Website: apple
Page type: account-selection
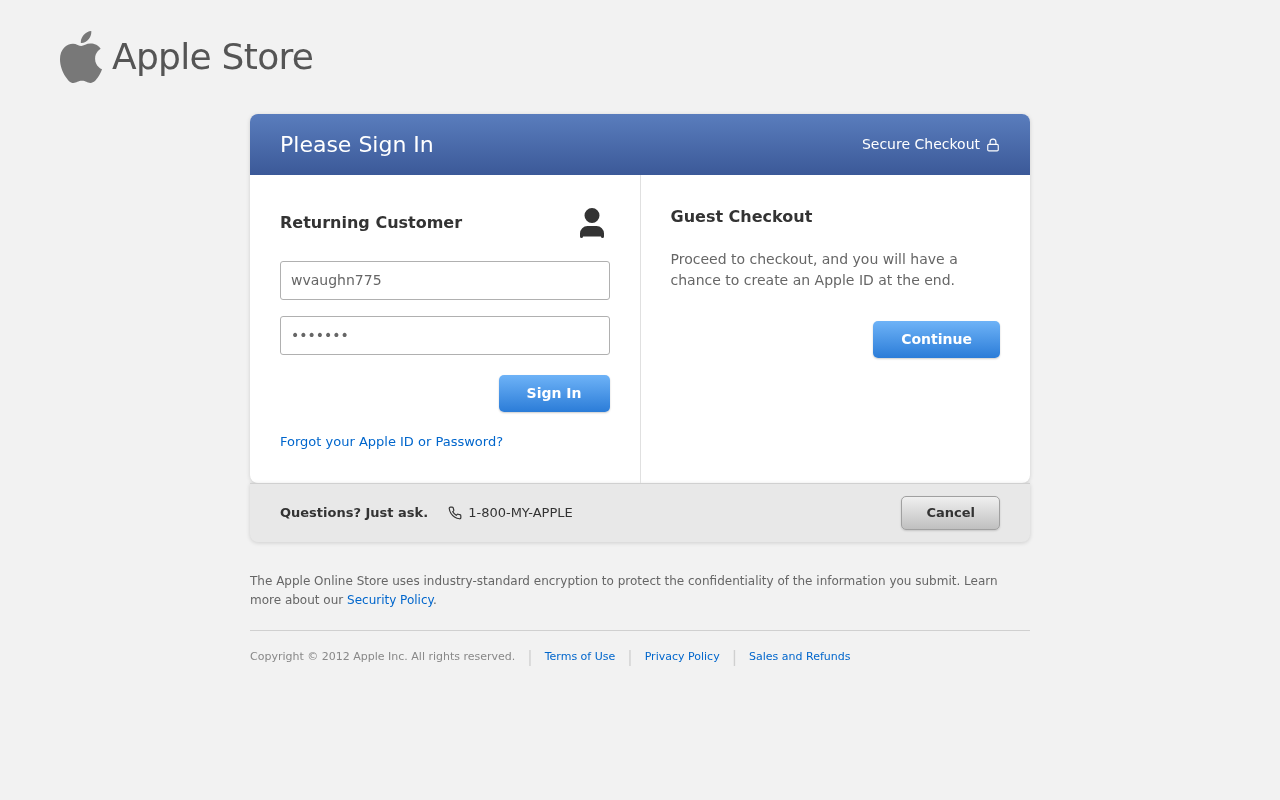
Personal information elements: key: PII_LOGIN_USERNAME
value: wvaughn775